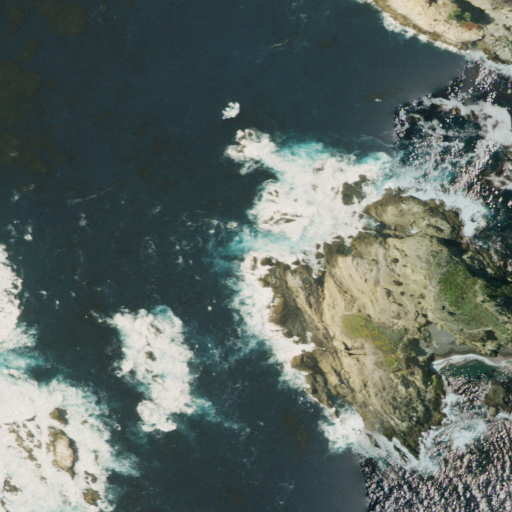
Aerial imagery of cape in California named Point Lobos containing open water, herbaceous wetlands, medium intensity development, barren land, and shrub